Field crop: maize
Growth stage: 2
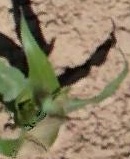
Species: maize